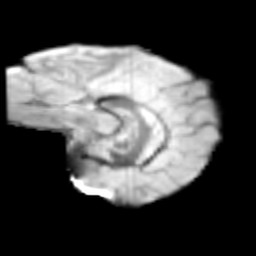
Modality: T2w
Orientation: sagittal
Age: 9
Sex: female
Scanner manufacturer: siemens
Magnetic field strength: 3 T
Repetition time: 3.8 s
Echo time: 0.07 s